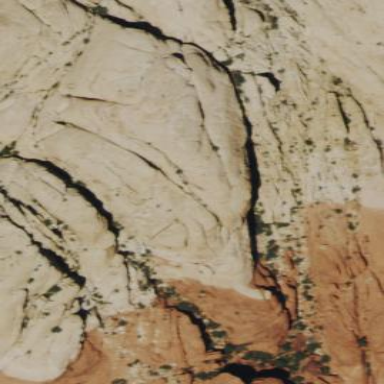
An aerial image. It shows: White cliff formed by nature.